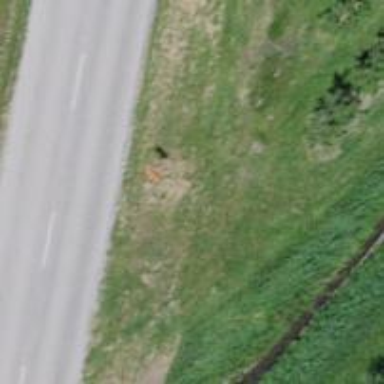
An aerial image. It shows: Pole supporting roof covering pipeline marker.